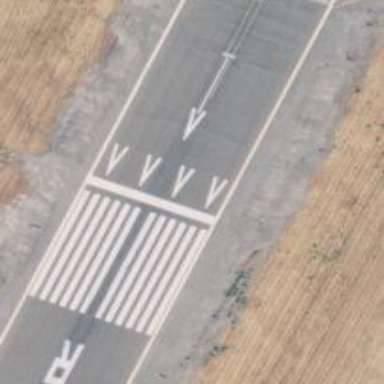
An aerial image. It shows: View of taxiway at the airport.